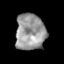
Tissue: prostate
Cell type: Epithelial cells
Senescence score: 0.3059
Nuclear area (px): 1053
Mean DAPI intensity: 153.135